Question: Hi all I am new for 'PhoneGap'
I will try to create Windows Phone app by using 'PhoneGap' with 'AngularJs' (it's my requirement and my OS is 'Windows 8' )
I have some knowledge about 'angularjs', But nothing have knowledge about 'phonegap'.
I want to install PhoneGap to 'Visual Studio 2012'. and what will do next?
And please any one explain how to start the Windows phone app using 'PhoneGap' and 'AngularJs'?
and what is the meaning for ? Am confused.
Always am waiting look like :(

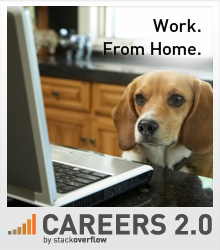
Answer: Use Visual studio 2010 or Visual studio 2013. im not sure about angular havent used it before, but it seems like js library so i dont see why you cant use it.
for installing phonegap on visual studio 2010 windows 7 os
make sure you have installed visual studio 2010 sp1.
Download windows phone emulator sdk 7. from <URL>
download phonegap files from phonegap.com
after downloading open the phonegap files go to lib/windows phone and run createtemplates windows batchfile and it will create two zip files.
copy the cordova 7 zip file to documents/visual studio 2010/Templates/ projects Templates.
then run vs 2010 new project You should be able to see the template Cordova wp7, if not search it on your right hand searchbar. and create new project.
Wola thats it.
Note- not sure how to add plugins if someone knows please add comment
---
windows 8
for installing phonegap on visual studio 2013 windows 8 os
make sure you have installed visual studio 2013 preferrably you must have Update 4 installed
Download windows phone emulator sdk 8. from <URL>
download phonegap files from phonegap.com
after downloading open the phonegap files go to lib/windows phone and run createtemplates windows batchfile and it will create two zip files.
copy the cordova 8 zip file to documents/visual studio 2013/Templates/ projects Templates.
then run vs 2013 new project You should be able to see the template Cordova wp8, if not search it on your right hand searchbar. and create new project.
Wola.... thats it.
Note to add plugins - download Visual Studio Tools for Apache Cordova CTP3.0 <URL>
---
Not that if you running windows 7 you will not be able to debug with sdk 8 emulator- just browser